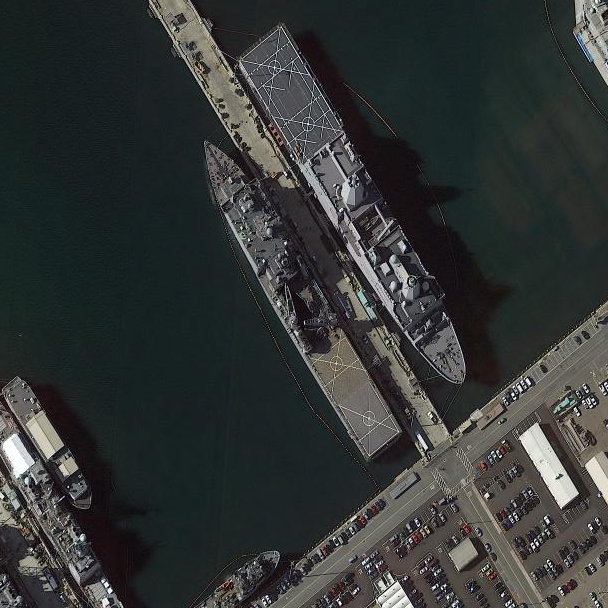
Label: combat